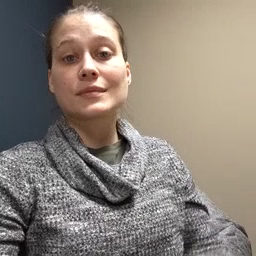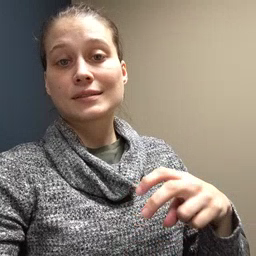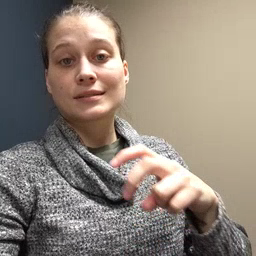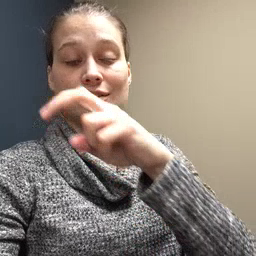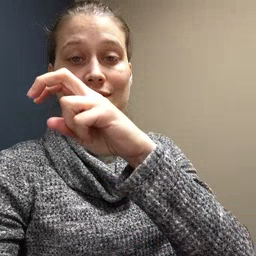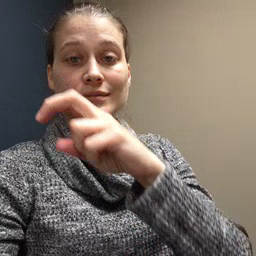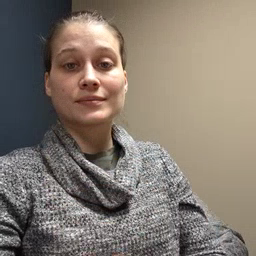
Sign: stairs